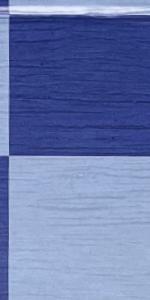
Label: Empty